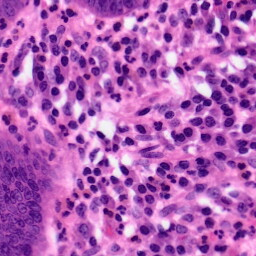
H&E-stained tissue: Pancreatic